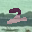
Label: 2